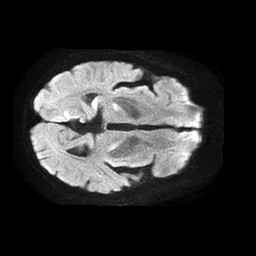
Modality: TRACE
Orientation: axial
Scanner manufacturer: philips
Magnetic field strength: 1.5 T
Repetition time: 4.6 s
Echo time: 0.08631 s